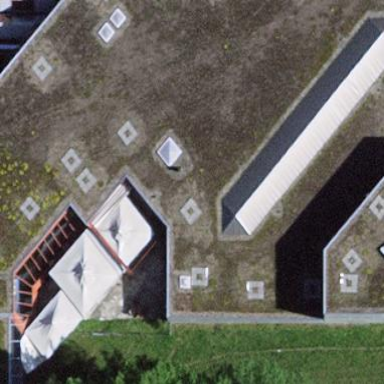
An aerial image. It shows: School building.